Brain MRI, t2w sequence, axial 2D slice.
Patient: age 28, sex F, weight 95 kg, height 1.95 m
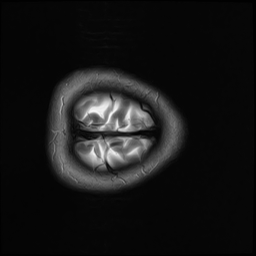